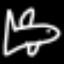
Label: airplane